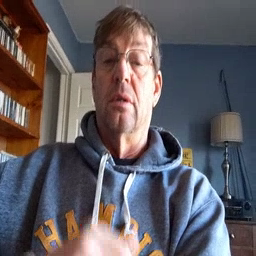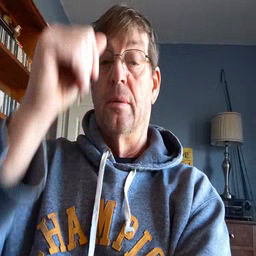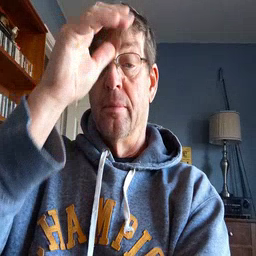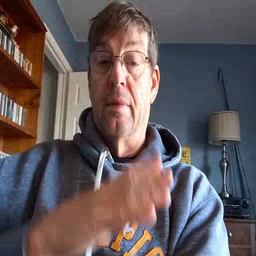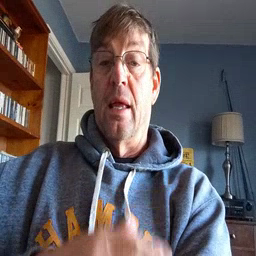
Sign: man